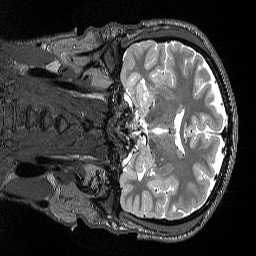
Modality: T2w
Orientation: coronal
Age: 31
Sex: male
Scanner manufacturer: siemens
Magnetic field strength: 3 T
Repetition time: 3.2 s
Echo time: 0.564 s